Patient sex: F
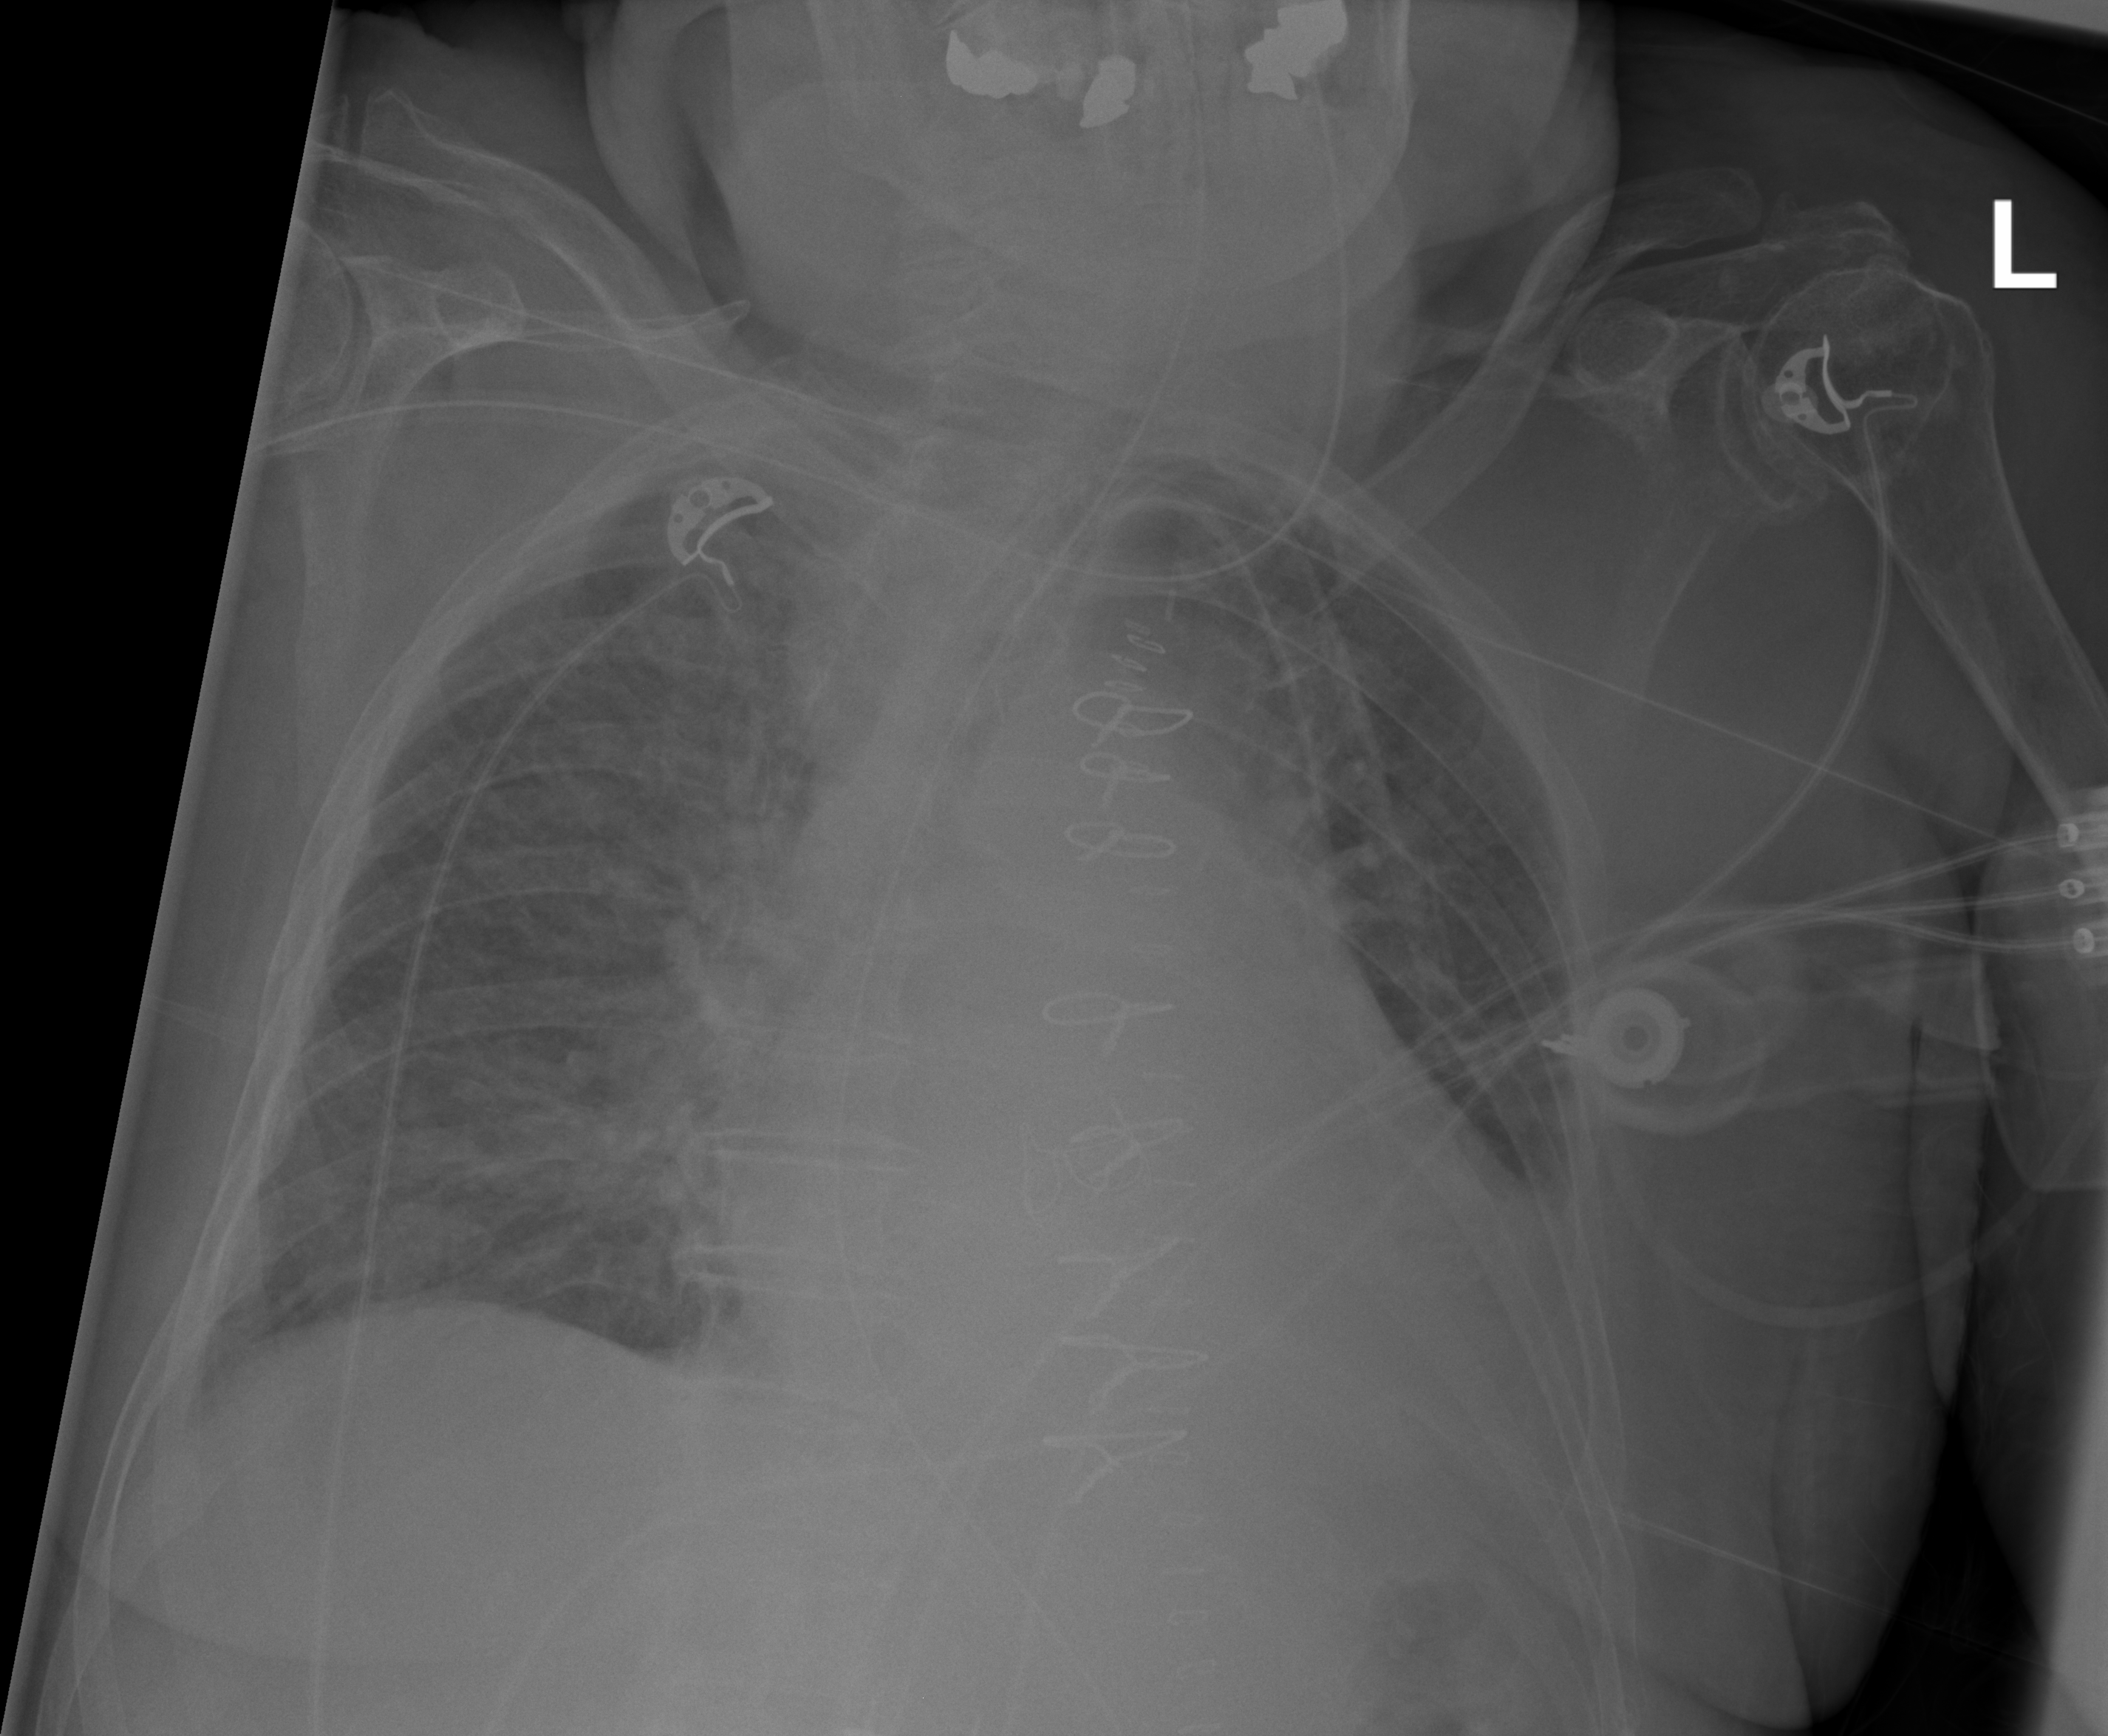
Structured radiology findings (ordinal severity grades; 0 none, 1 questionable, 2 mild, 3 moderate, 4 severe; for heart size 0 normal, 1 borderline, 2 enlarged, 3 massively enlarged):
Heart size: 0
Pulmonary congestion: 3
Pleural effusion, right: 0
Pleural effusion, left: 2
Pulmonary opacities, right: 2
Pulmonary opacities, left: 2
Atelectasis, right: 2
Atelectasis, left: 2